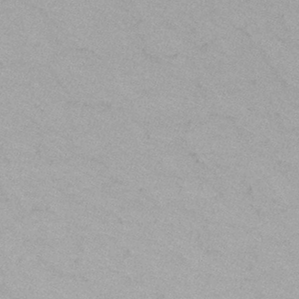
Label: frost